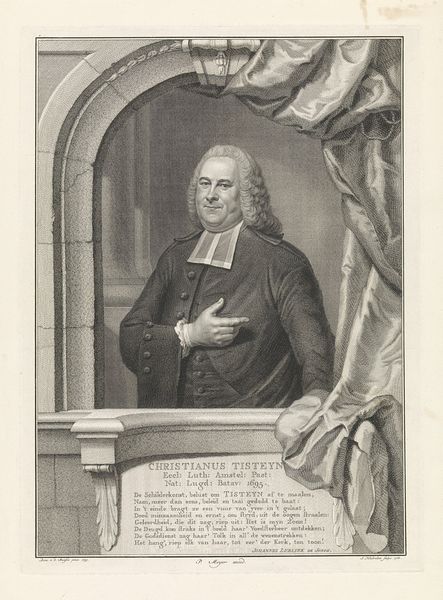
Titel: Portret van Christiaan Tisteijn
Künstler: Jacob Houbraken
Standort: Amsterdam
Institution: Rijksmuseum
Schlagwörter: aristocrate, main, pierre, roi, visage, tableau, noir et blanc, opera, cravate, étoffe, monsieur, discours, prêcher